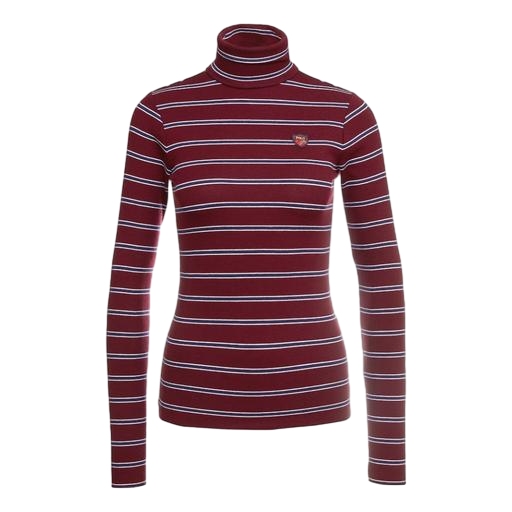
red women's striped long-sleeve t-shirt, multicolor skinny stretch polo shirt, skinny-fit polo shirt, white background